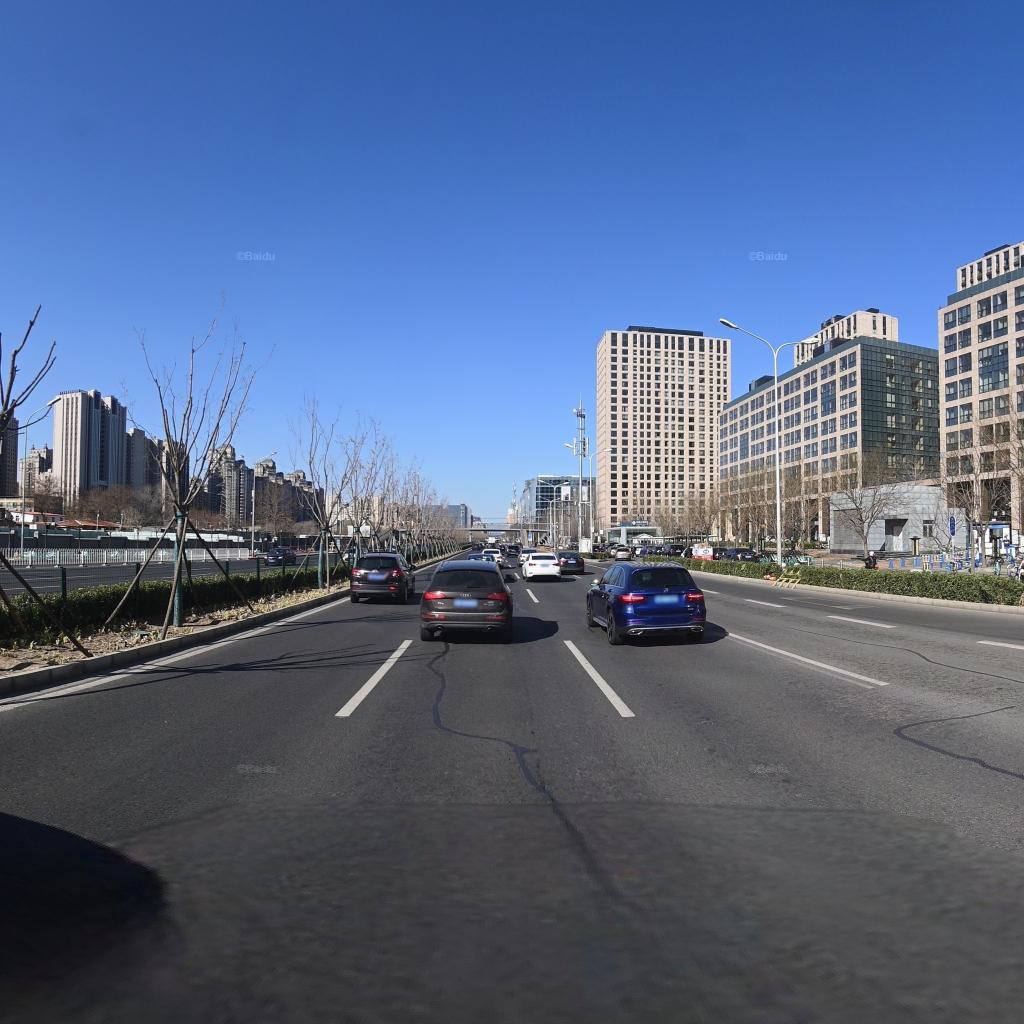
Region: Chaoyang
Road damage annotations: longitudinal patch, longitudinal patch, transverse patch, longitudinal patch